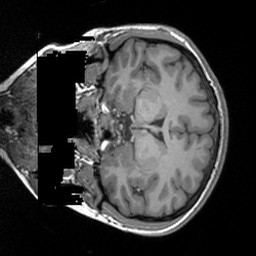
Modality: T1w
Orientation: coronal
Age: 28
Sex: female
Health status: healthy
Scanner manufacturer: siemens
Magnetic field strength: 3 T
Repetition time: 1.9 s
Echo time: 0.00252 s